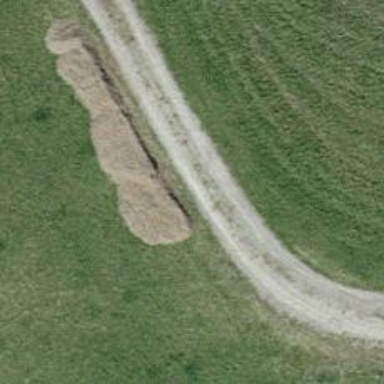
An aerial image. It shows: Gravel track with grade2 quality.